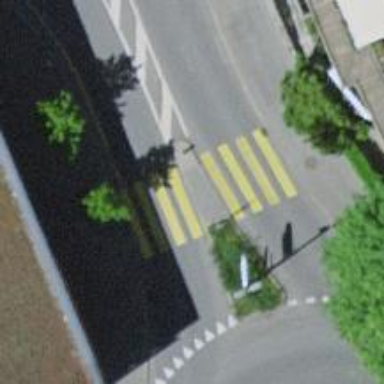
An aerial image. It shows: Uncontrolled zebra crossing with central island.